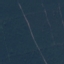
Label: Forest